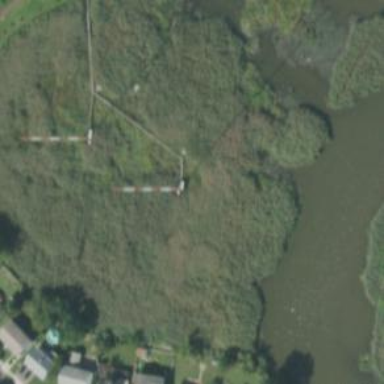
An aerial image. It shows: Mast tower used for communication.